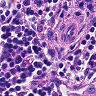
Metastatic tissue present: no